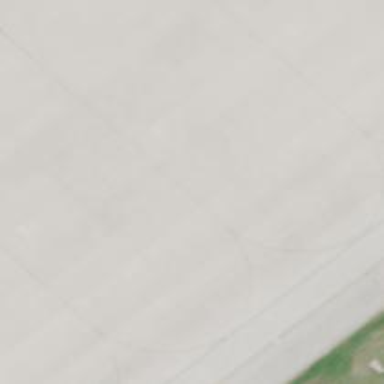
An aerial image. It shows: View of taxiway at the airport.